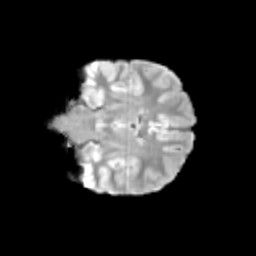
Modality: T2w
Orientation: coronal
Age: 12
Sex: female
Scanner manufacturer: siemens
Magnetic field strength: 3 T
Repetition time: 3.8 s
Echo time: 0.07 s